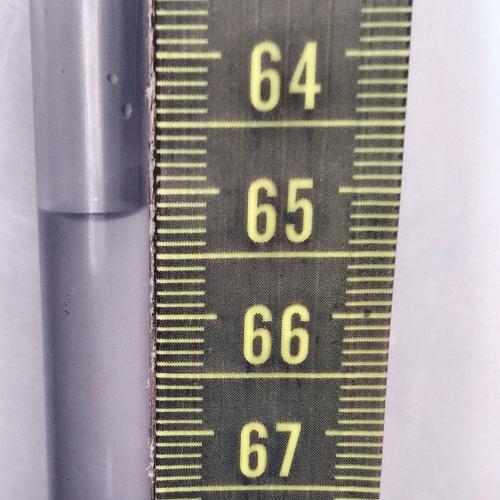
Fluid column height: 65.1 cm